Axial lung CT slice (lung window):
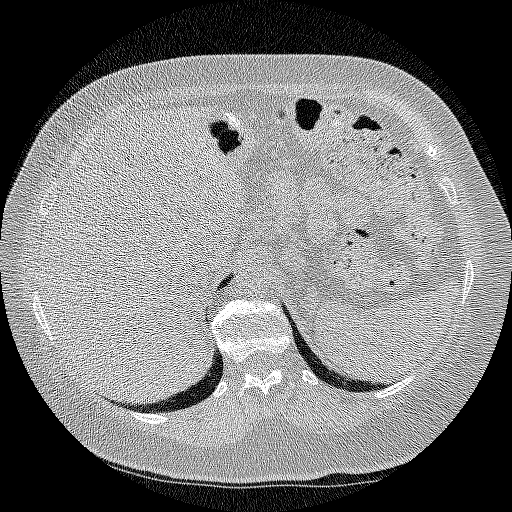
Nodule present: no